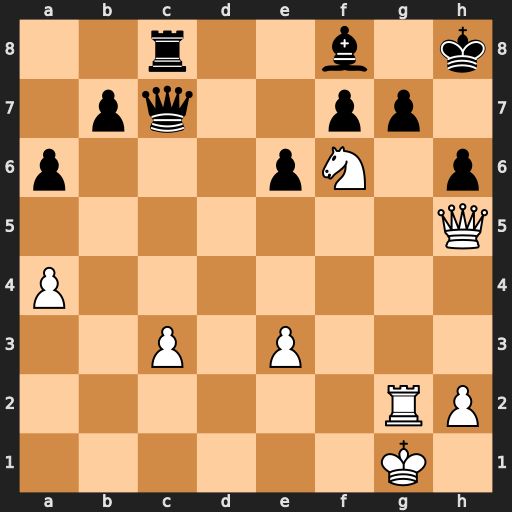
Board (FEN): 2r2b1k/1pq2pp1/p3pN1p/7Q/P7/2P1P3/6RP/6K1
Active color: w
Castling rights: -
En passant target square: -
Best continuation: Qxh6+ gxh6 Rg8#